Question: Can the function 'lmplot' from Seaborn plot on a log-log scale?
This is lmplot on a normal scale
'''
import numpy as np
import pandas as pd
import seaborn as sns
x = 10**arange(1, 10)
y = 10** arange(1,10)*2
df1 = pd.DataFrame( data=y, index=x )
df2 = pd.DataFrame(data = {'x': x, 'y': y})
sns.lmplot('x', 'y', df2)
'''

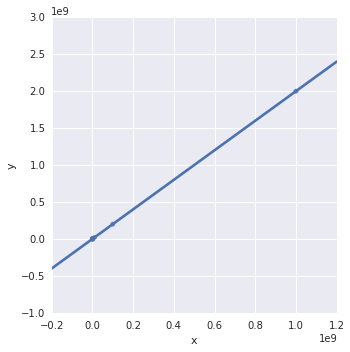
Answer: If you just want to plot a simple regression, it will be easier to use 'seaborn.regplot'. This seems to work (although I'm not sure where the y axis minor grid goes)
'''
import numpy as np
import pandas as pd
import seaborn as sns
import matplotlib.pyplot as plt
x = 10 ** np.arange(1, 10)
y = x * 2
data = pd.DataFrame(data={'x': x, 'y': y})
f, ax = plt.subplots(figsize=(7, 7))
ax.set(xscale="log", yscale="log")
sns.regplot("x", "y", data, ax=ax, scatter_kws={"s": 100})
'''

If you need to use 'lmplot' for other purposes, this is what comes to mind, but I'm not sure what's happening with the x axis ticks. If someone has ideas and it's a bug in seaborn, I'm happy to fix it:
'''
grid = sns.lmplot('x', 'y', data, size=7, truncate=True, scatter_kws={"s": 100})
grid.set(xscale="log", yscale="log")
'''